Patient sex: M
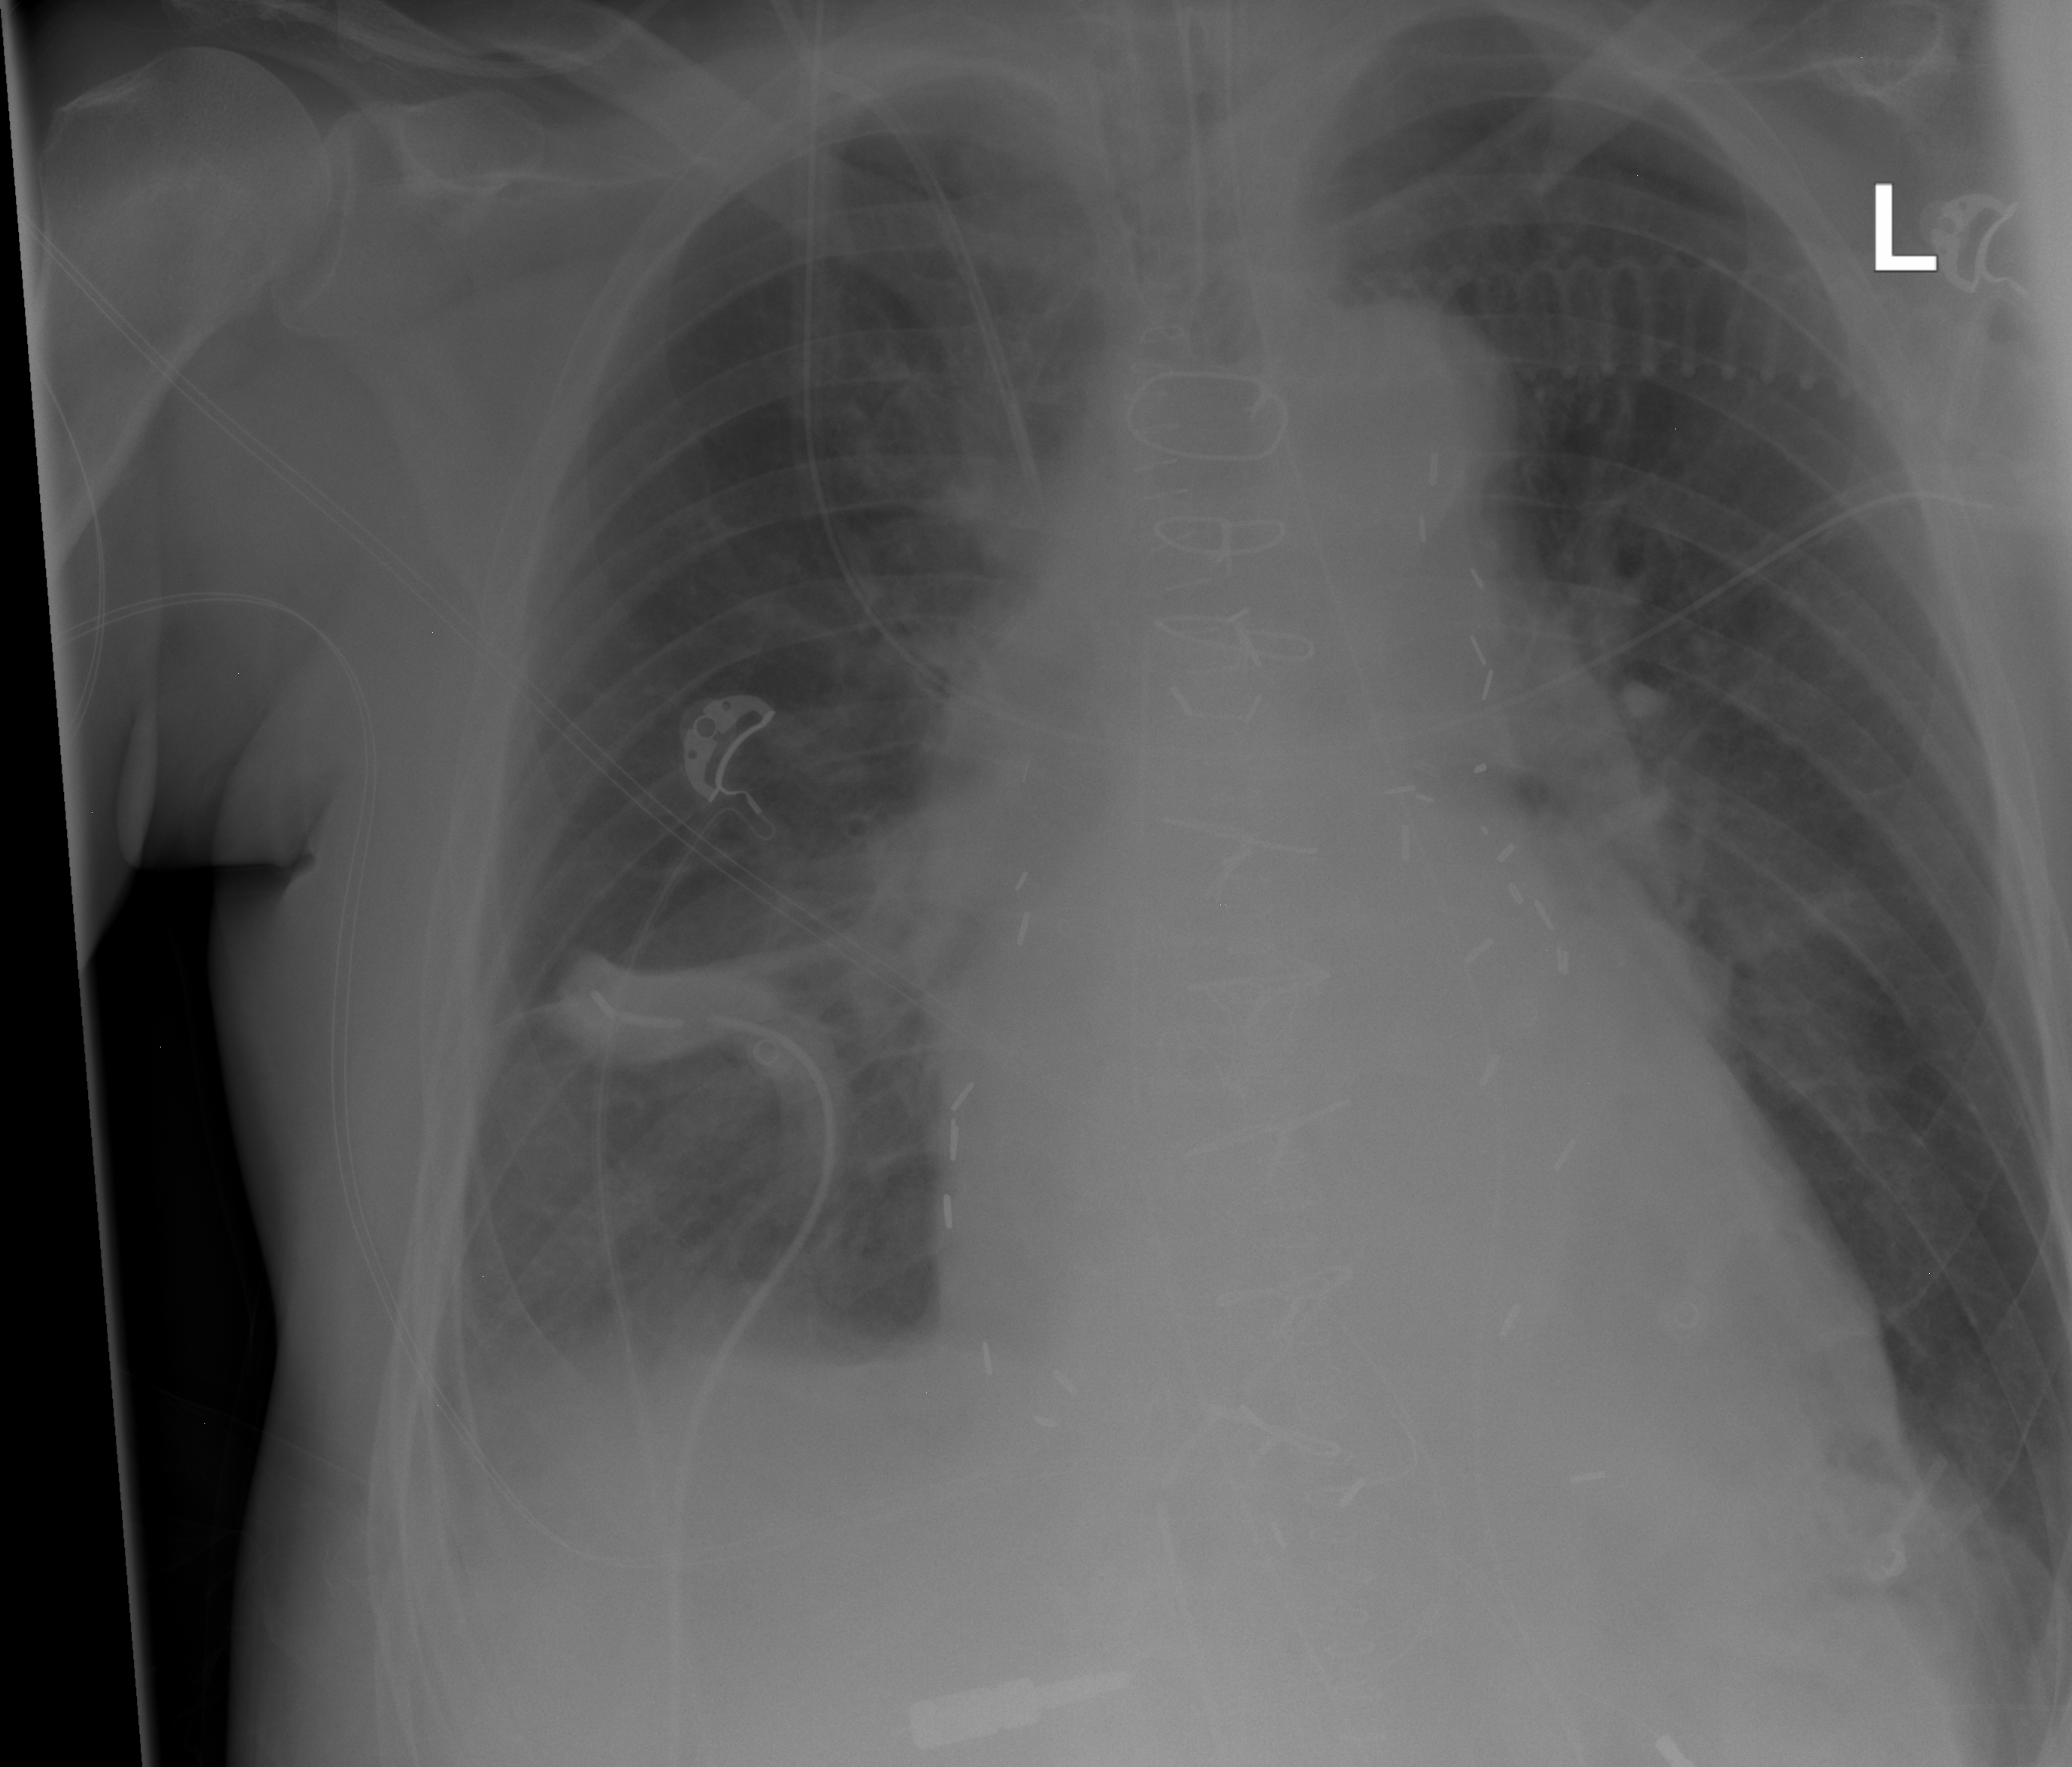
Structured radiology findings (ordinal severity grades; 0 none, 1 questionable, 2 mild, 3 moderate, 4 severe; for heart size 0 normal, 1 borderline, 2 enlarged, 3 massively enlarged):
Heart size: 0
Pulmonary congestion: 0
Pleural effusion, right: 2
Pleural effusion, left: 0
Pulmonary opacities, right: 0
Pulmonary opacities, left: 0
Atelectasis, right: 2
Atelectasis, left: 1